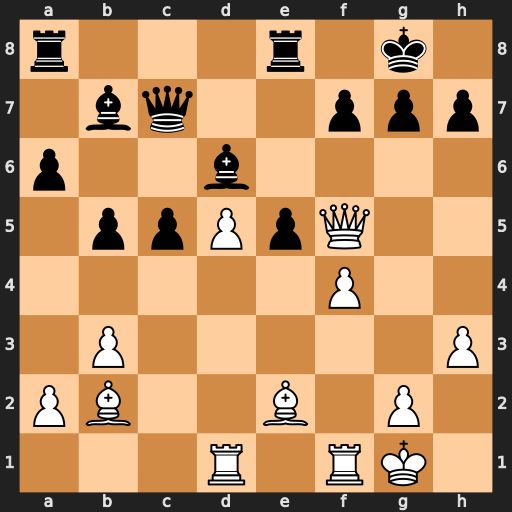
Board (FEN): r3r1k1/1bq2ppp/p2b4/1ppPpQ2/5P2/1P5P/PB2B1P1/3R1RK1
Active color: w
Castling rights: -
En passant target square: -
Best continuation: fxe5 Bxe5 Bxe5 Rxe5 d6 Rxf5 dxc7